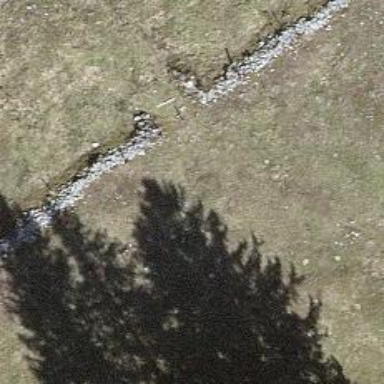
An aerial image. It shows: Dry stone wall barrier.